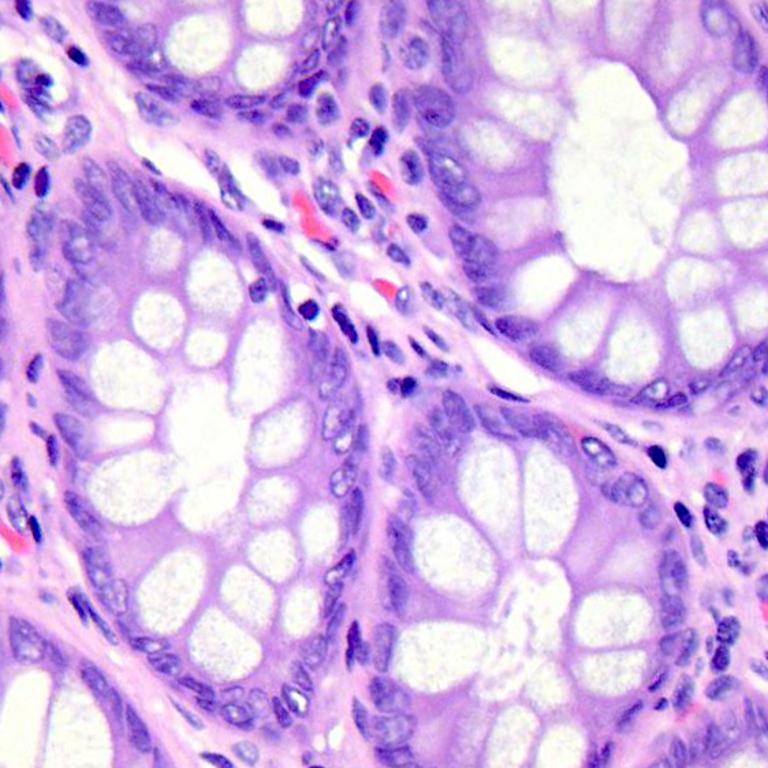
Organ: colon
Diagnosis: benign